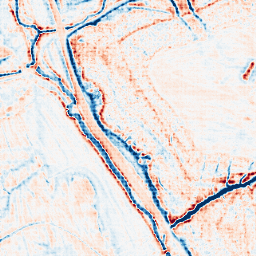
Category: edge_preserving
Decomposition family: anisotropic_diffusion
Decomposition parameters: iterations: 20
kappa: 30
gamma: 0.2
Upsampling method: sinc_hamming
Upsampling parameters: scale: 4
kernel_size: 4
Upsampling scale: 4